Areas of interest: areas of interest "Cinema"
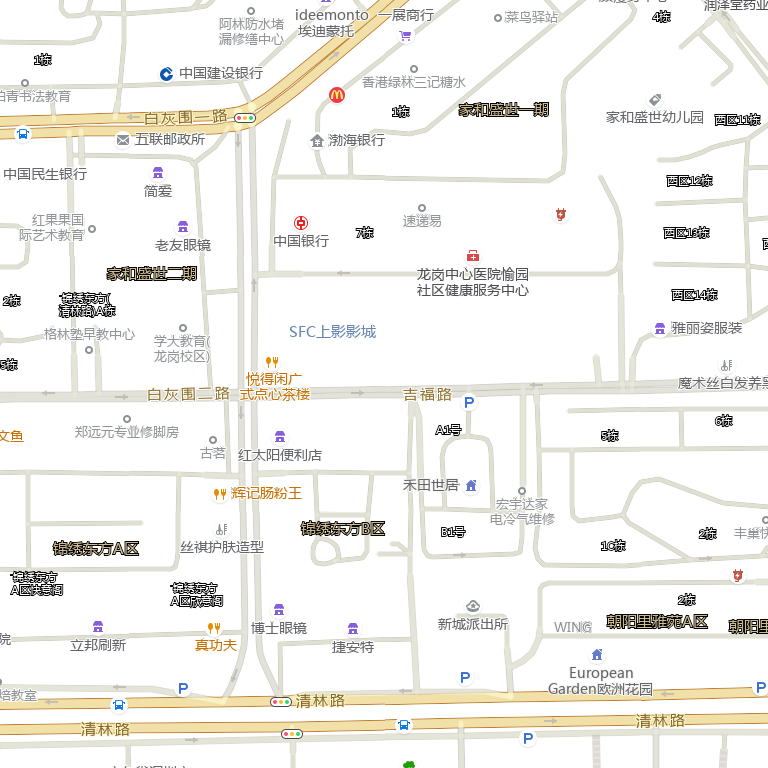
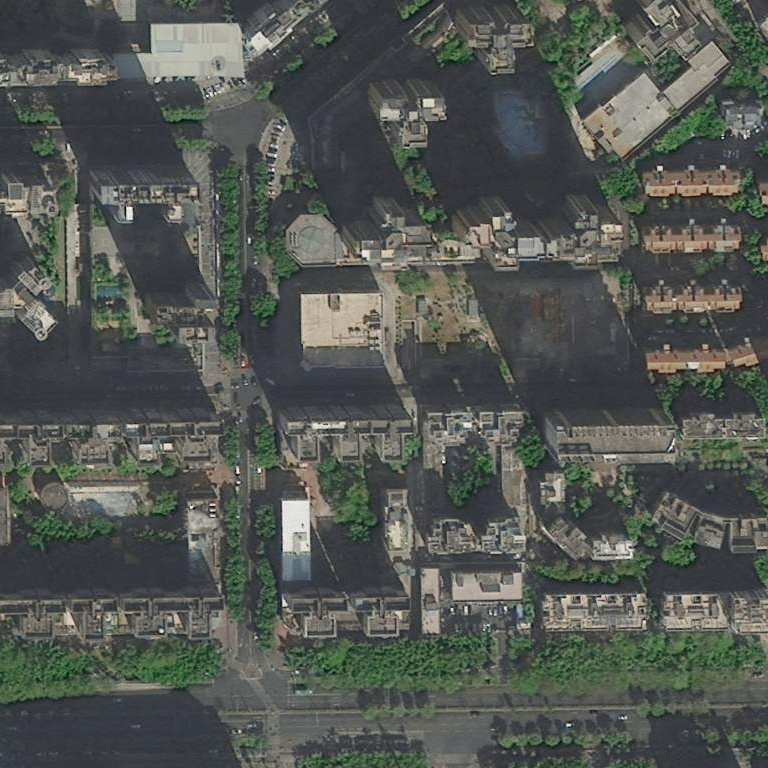